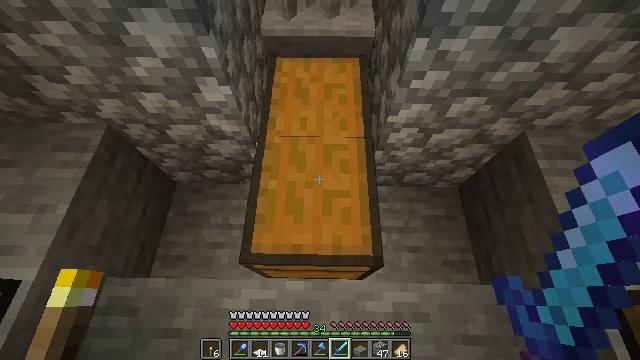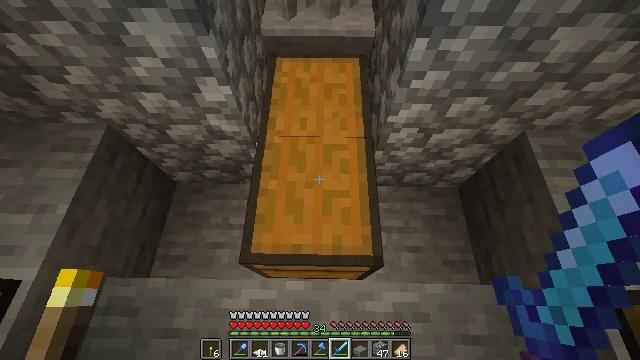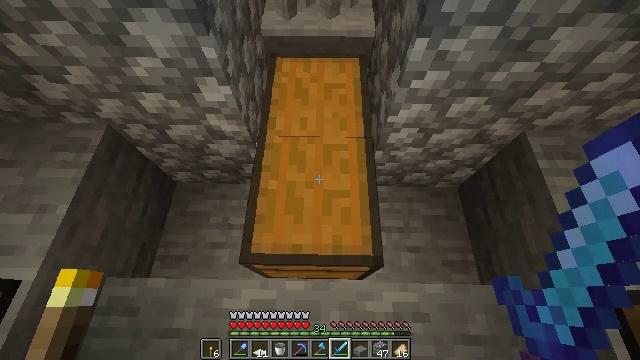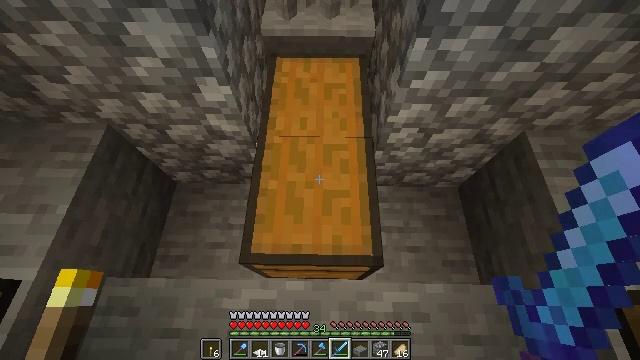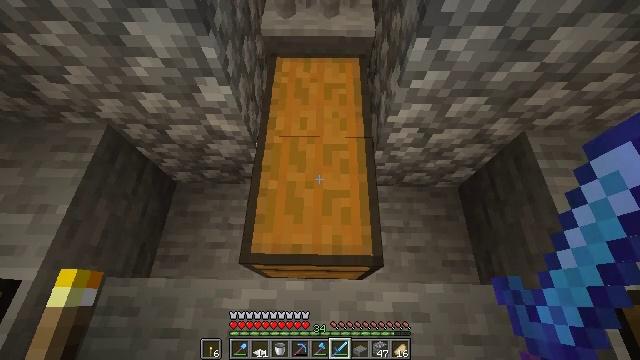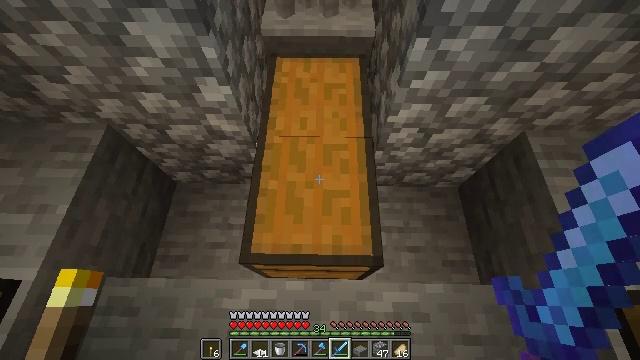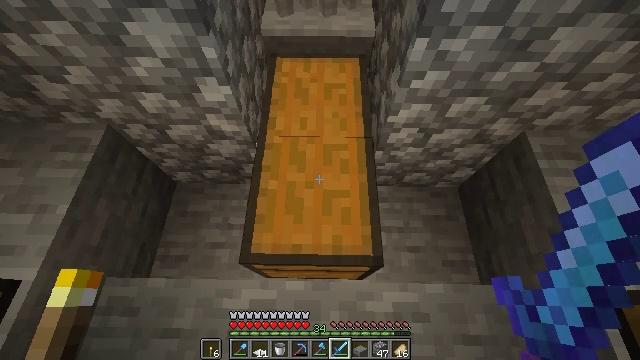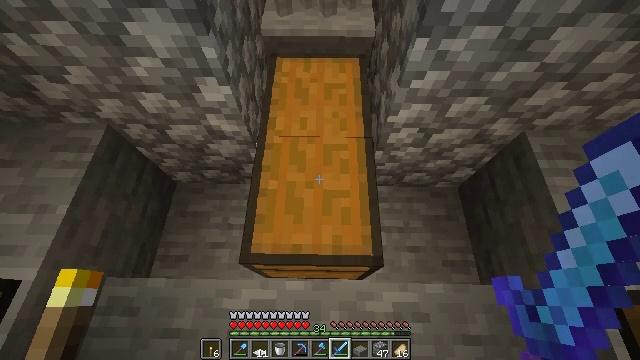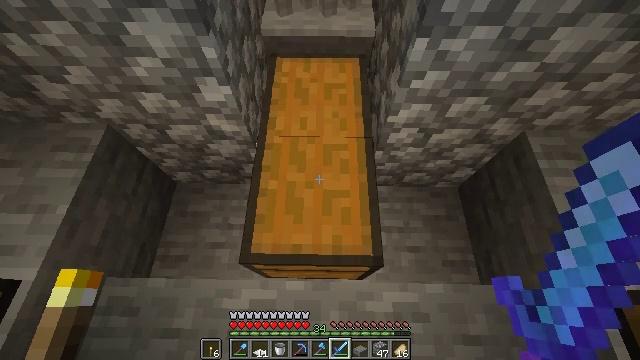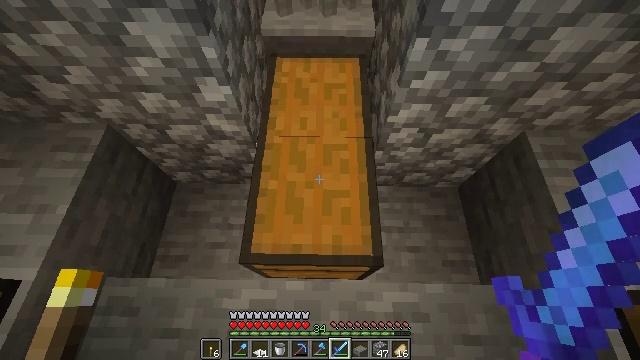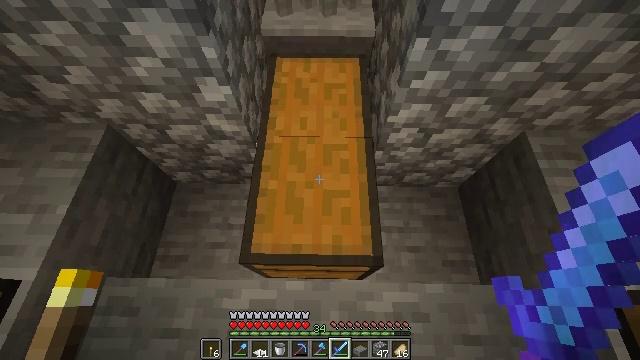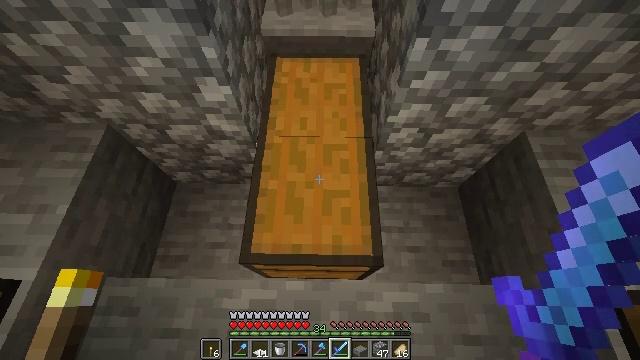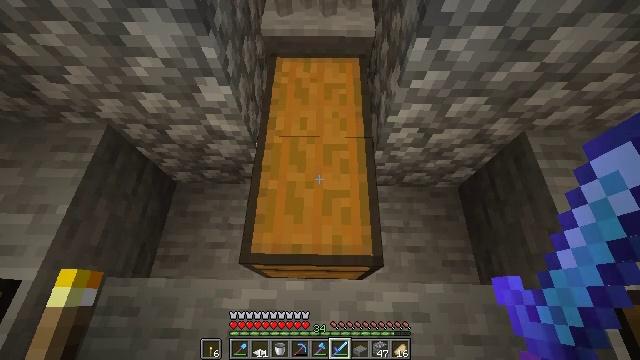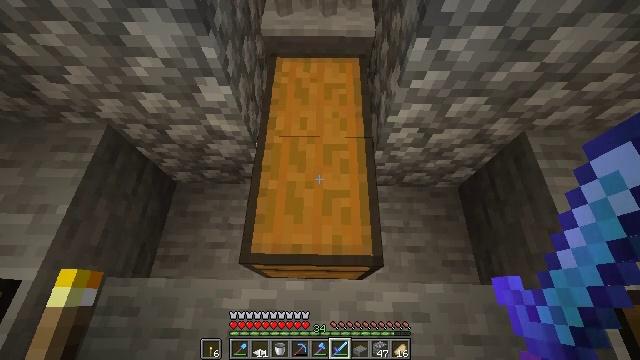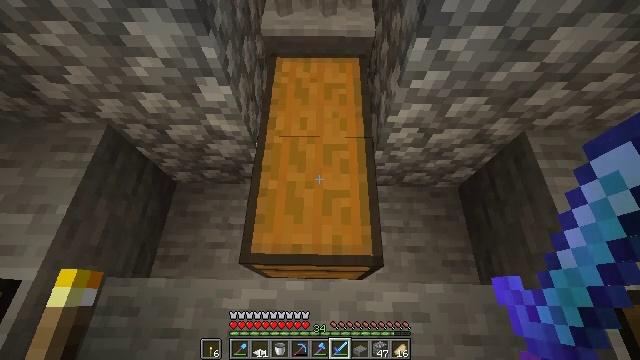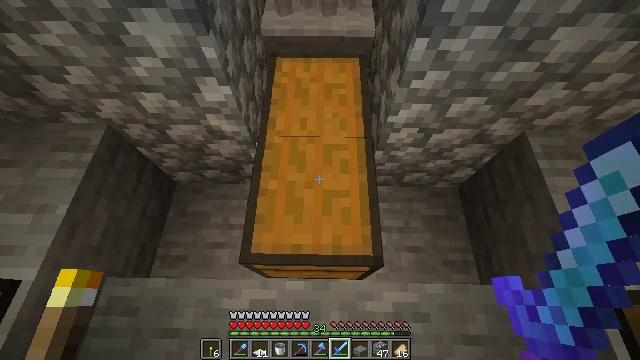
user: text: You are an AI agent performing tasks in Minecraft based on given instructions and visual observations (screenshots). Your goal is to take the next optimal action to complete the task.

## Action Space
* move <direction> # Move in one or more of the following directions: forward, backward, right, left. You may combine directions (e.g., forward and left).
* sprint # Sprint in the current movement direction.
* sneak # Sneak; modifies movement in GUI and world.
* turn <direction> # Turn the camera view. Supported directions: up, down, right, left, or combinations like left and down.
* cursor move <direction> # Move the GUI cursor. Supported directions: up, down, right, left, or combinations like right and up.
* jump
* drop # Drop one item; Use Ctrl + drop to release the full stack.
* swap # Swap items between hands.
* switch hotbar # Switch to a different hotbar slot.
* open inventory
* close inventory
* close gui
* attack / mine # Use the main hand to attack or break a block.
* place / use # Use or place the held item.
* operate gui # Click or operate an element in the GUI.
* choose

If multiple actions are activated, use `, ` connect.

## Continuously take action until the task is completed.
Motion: motion action
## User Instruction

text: Remove a diamond sword from the inventory.
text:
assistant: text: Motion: no_op
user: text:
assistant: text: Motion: no_op
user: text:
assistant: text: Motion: no_op
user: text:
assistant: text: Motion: no_op
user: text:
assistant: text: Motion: no_op
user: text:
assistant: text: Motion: no_op
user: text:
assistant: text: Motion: no_op
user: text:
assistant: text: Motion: no_op
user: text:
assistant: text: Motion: no_op
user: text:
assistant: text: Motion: no_op
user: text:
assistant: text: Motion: no_op
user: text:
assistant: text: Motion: no_op
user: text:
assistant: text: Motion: no_op
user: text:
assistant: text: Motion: no_op
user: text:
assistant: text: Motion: no_op
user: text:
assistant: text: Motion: no_op
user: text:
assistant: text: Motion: no_op
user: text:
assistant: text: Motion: no_op
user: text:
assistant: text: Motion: no_op
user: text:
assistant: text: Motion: no_op
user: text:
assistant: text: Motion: no_op
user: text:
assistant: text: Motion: no_op
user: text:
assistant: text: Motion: no_op
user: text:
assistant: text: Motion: no_op
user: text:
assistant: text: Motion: no_op
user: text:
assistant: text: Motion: no_op
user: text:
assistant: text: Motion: no_op
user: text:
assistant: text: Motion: no_op
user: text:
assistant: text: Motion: no_op
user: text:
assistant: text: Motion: no_op